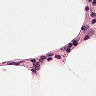
Metastatic tissue present: no